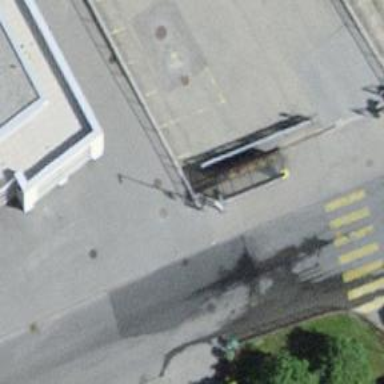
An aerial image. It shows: Bus stop with shelter. It is platform for public transport.